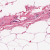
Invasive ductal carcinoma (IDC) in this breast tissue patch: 0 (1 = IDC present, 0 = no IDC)